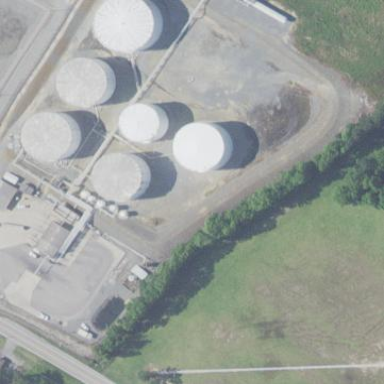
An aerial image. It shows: Industrial area designated as petroleum terminal.